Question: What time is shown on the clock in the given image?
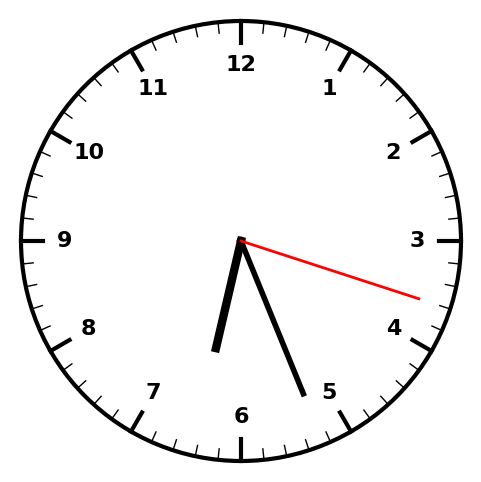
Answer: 06:26:18